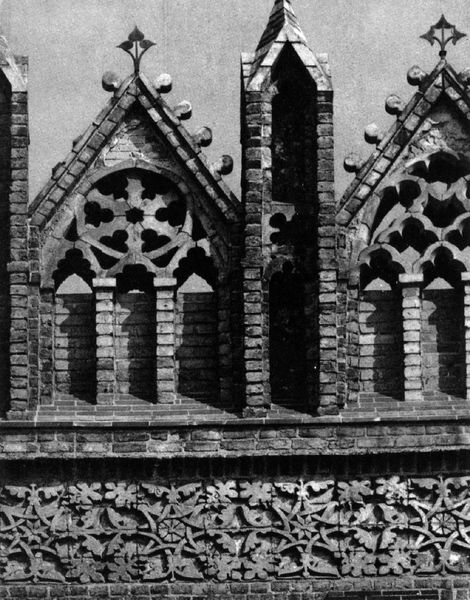
Titel: Marienkirche in Prenzlau
Standort: Prenzlau, Marienkirche (EU - D - BB)
Schlagwörter: blätter, dreieck, ausschnitt, blume, fenster, säule, säulen, dach, gebäude, haus, rose, muster, ornament, alt, wand, architektur, barock, spitze, stein, kirche, blatt, pflanzen, gotik, kamin, kreis, rund, turm, ranken, ton, deutschland, relief, giebel, mauer, ziegel, formen, backstein, detail, zinnen, foto, fotografie, stern, fliesen, schwarzweiß, verziert, sims, gotisch, spitzbogen, blattwerk, romanik, abtei, bau, zinne, dachreiter, krabben, ausguck, zugemauert, kries, backsteingotik, lübeck, norddeutsch, detaille, schneeflocke, ranken wein